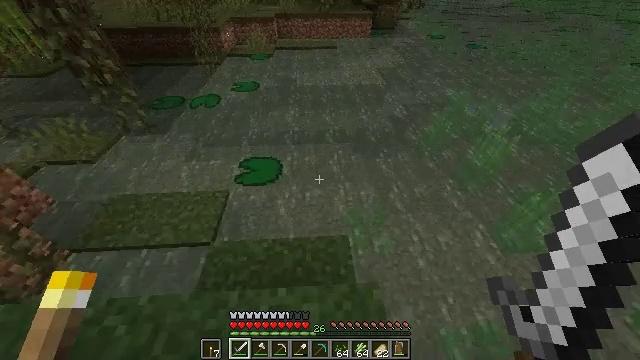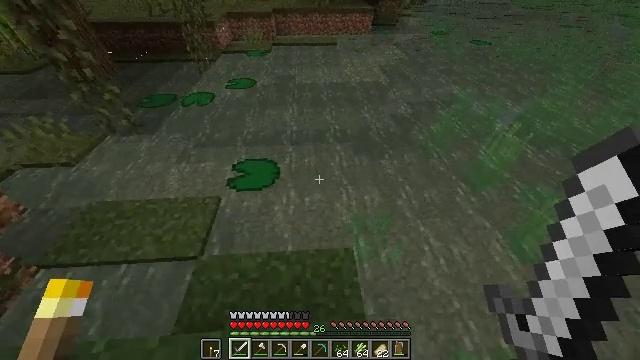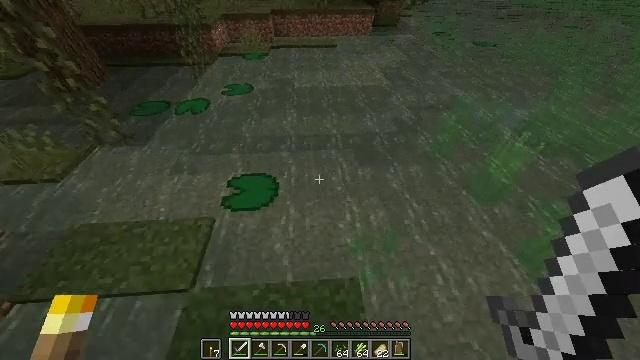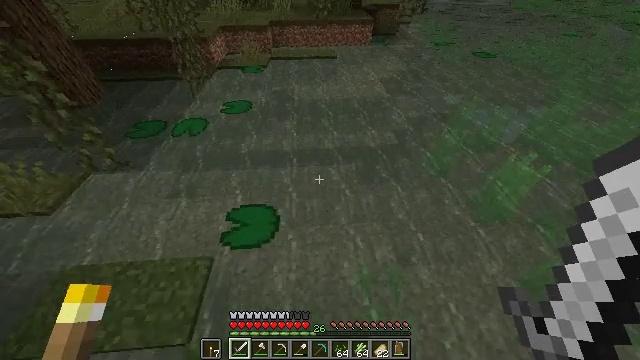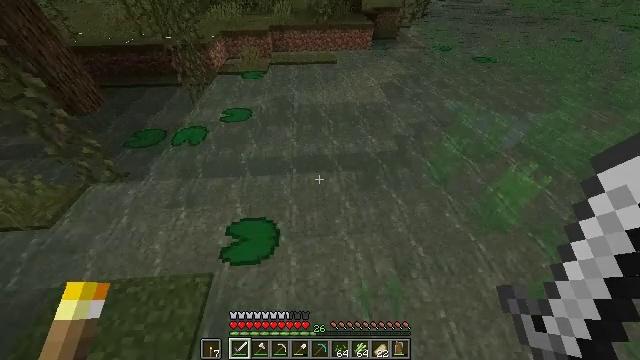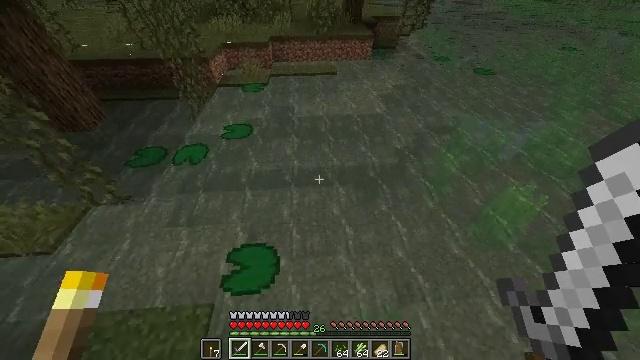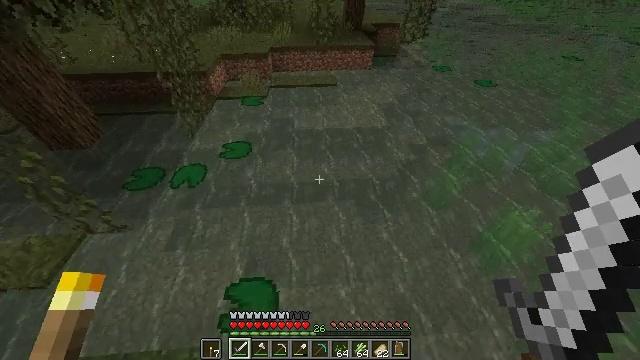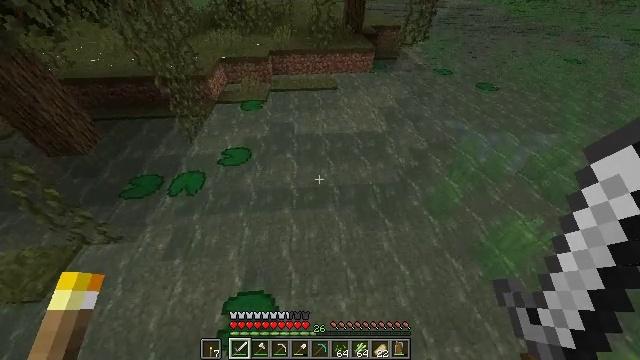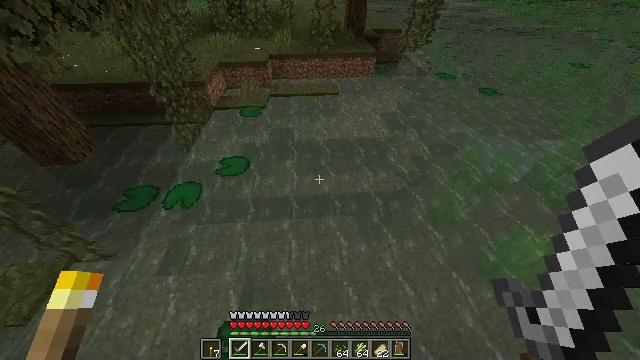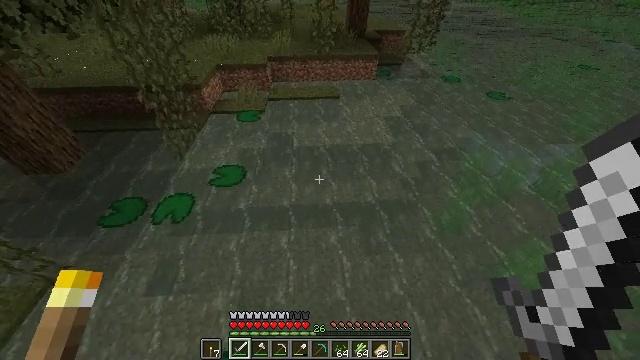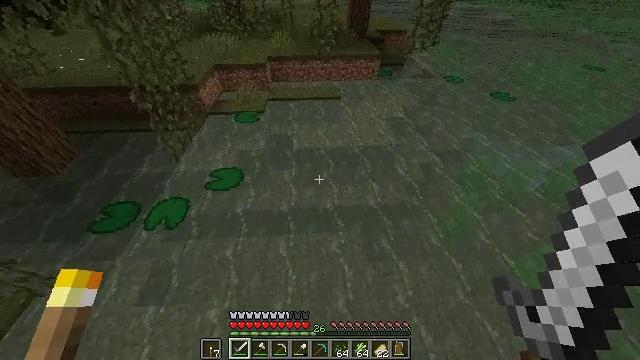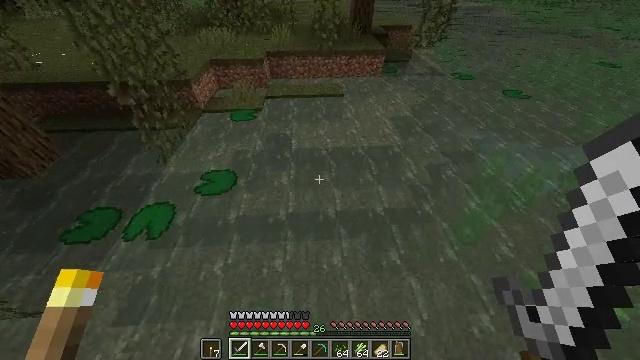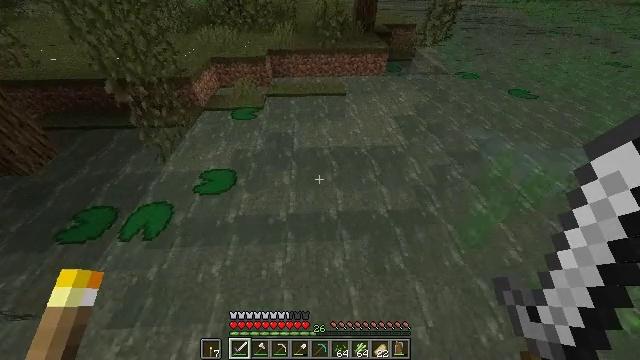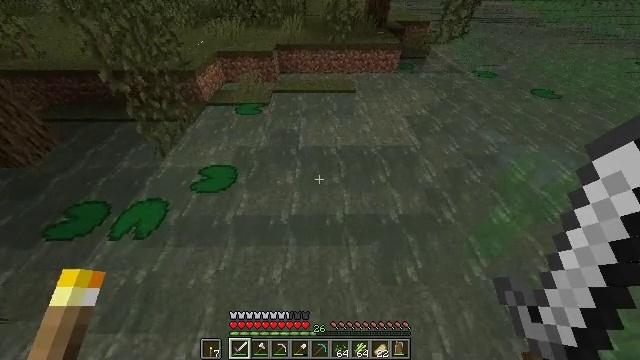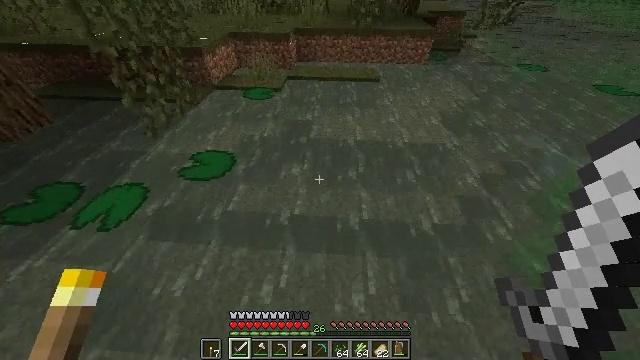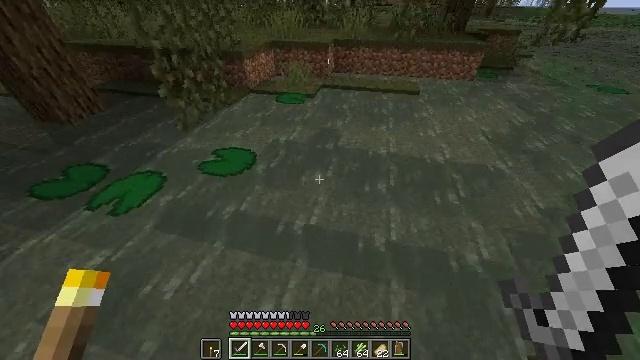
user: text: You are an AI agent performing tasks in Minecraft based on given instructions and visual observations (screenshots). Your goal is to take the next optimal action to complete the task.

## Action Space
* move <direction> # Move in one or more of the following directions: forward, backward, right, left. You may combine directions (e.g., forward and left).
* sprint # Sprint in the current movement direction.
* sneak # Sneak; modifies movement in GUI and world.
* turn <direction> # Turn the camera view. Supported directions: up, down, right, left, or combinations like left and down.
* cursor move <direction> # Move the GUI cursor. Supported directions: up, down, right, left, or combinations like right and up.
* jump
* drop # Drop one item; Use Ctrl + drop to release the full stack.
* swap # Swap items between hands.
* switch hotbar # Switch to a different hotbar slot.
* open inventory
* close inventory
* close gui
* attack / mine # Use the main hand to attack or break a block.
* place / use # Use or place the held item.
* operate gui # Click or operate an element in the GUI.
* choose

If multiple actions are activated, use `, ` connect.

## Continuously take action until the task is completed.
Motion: motion action
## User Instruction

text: Collect sugar cane near water sources.
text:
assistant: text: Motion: move forward, sprint
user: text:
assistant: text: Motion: move forward, sprint
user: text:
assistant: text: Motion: move forward, sprint, jump
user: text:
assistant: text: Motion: move forward, sprint, jump
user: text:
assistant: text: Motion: move forward, sprint, jump
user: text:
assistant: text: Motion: move forward, sprint, jump
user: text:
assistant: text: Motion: move forward, sprint, jump
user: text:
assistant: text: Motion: move forward, sprint, jump
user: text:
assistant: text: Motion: move forward, sprint
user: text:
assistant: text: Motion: move forward, sprint
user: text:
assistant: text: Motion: move forward, sprint
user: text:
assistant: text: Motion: move forward, sprint
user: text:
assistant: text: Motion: move forward, sprint, turn left
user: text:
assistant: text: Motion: move forward, sprint, turn left
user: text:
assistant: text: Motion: move forward, sprint, turn left and up
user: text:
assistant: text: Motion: move forward, sprint, turn left and up
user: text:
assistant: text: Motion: move forward, sprint, turn left and up
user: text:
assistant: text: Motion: move forward, sprint, turn left and up
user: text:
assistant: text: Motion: move forward, sprint, turn left and up
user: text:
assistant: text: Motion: move forward, sprint, turn left and up
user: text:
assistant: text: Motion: move forward, sprint, turn left and up
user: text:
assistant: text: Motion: move forward, sprint, turn left and up
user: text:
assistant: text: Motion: move forward, sprint, turn left and up
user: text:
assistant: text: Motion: move forward, sprint, turn left and up
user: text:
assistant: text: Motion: move forward, sprint
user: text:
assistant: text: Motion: move forward, sprint, turn left and up
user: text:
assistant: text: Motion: move forward, sprint, turn up
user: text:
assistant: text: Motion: move forward, sprint, turn left and up
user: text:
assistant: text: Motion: move forward, sprint, turn left and up
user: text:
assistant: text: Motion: move forward, sprint, turn left and up